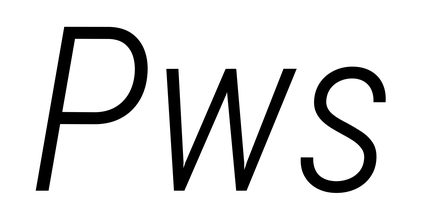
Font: Roboto-Italic_Condensed_Light_Italic